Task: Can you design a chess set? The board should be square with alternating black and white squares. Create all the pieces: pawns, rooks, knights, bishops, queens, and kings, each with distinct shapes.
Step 1389:
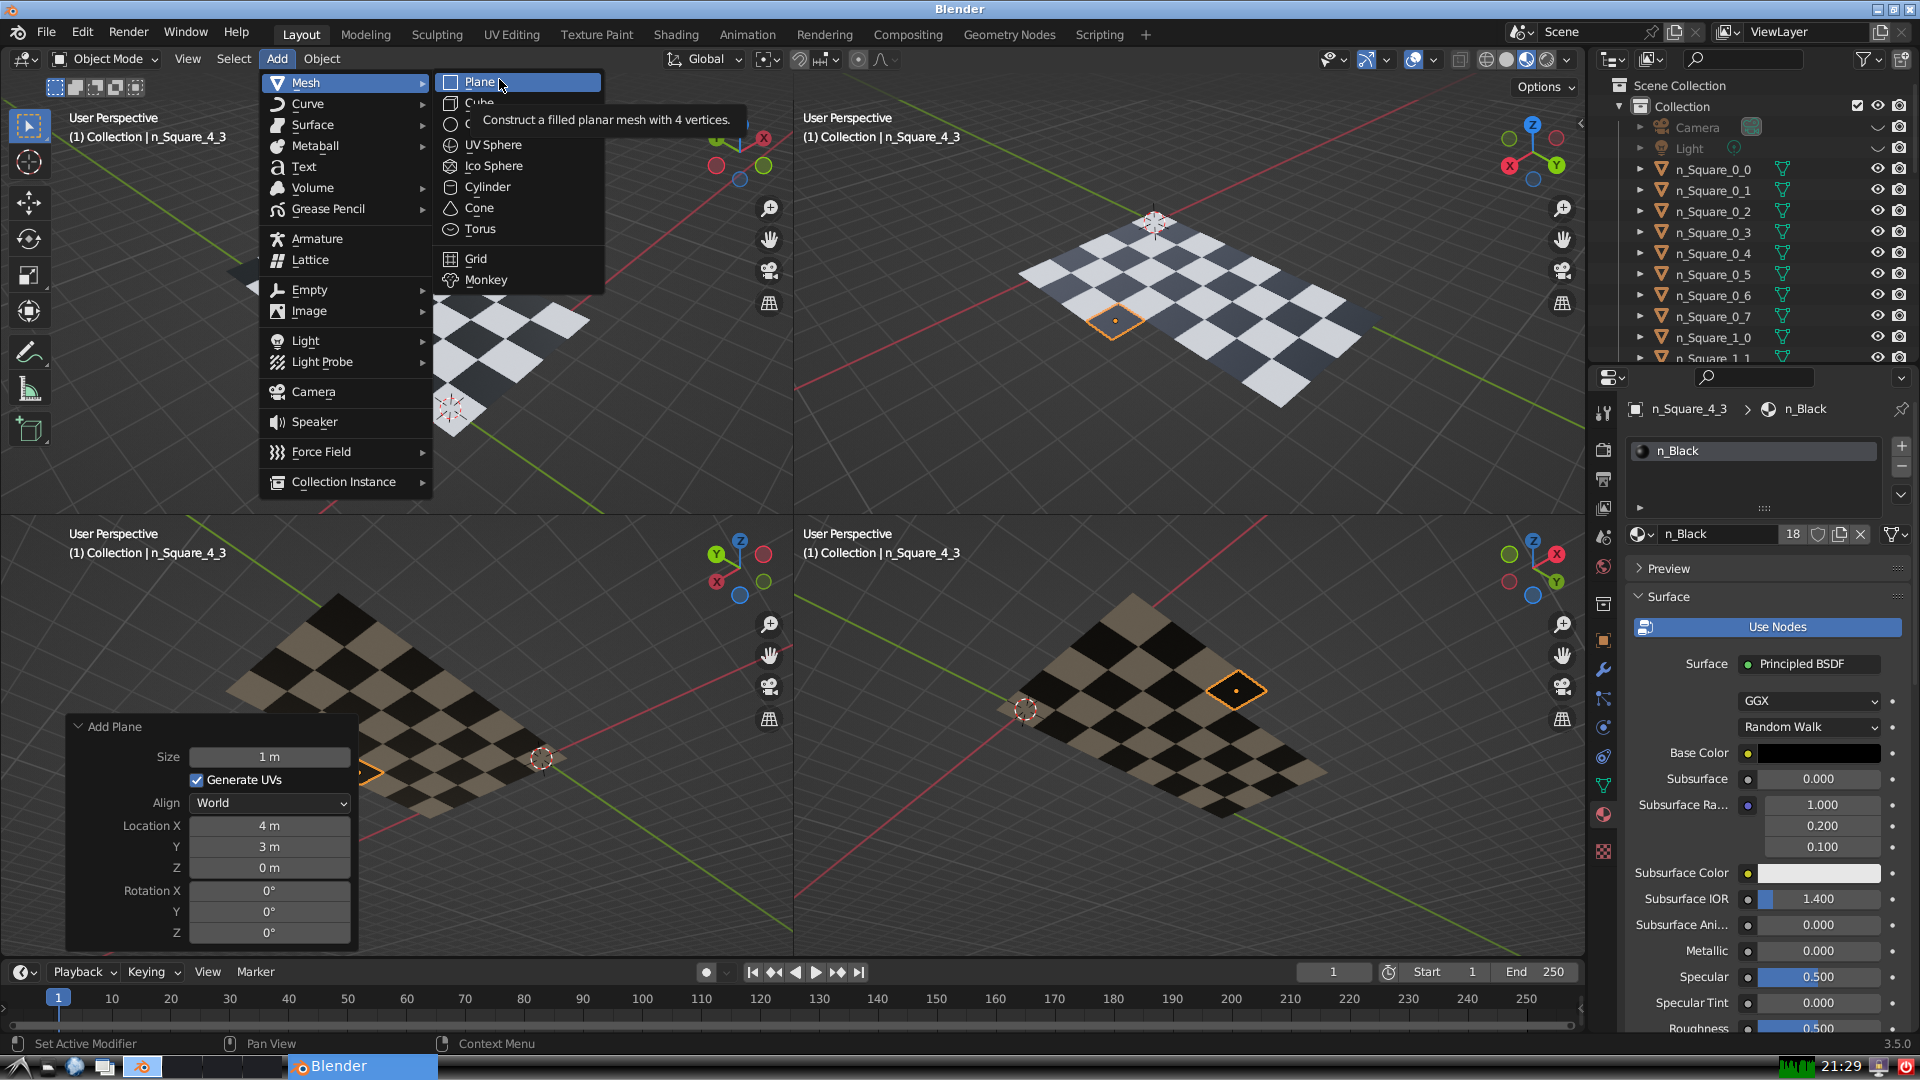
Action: click: no